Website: crate-barrel
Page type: billing-address
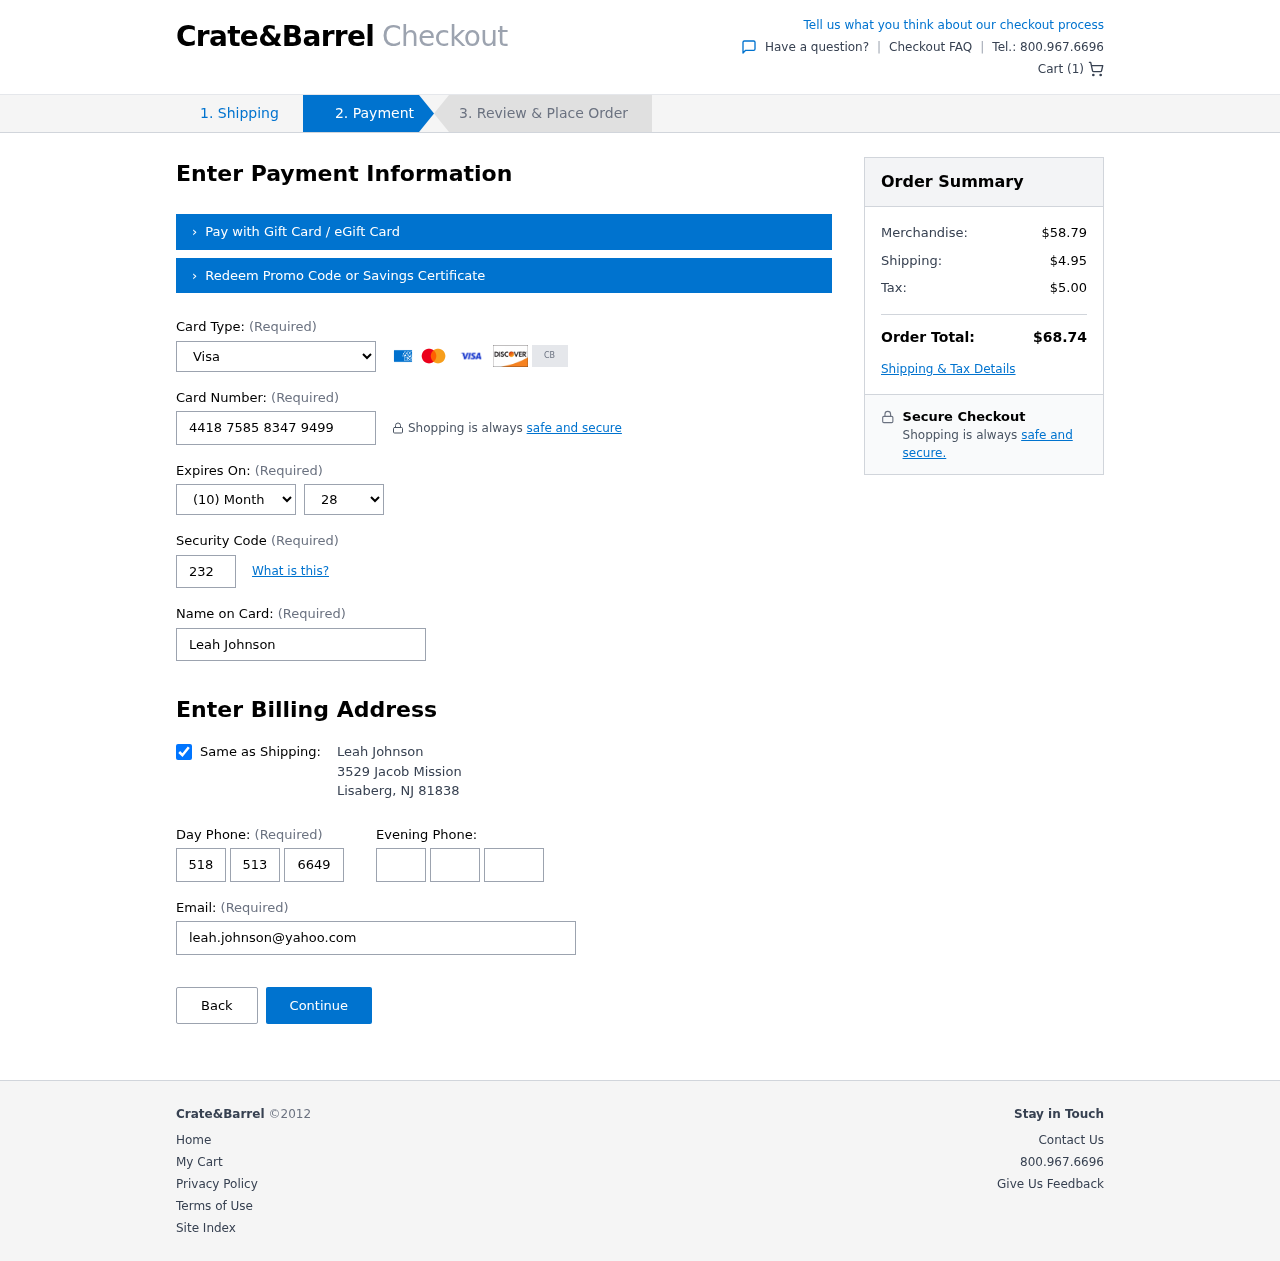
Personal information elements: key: PII_CARD_CVV
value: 232
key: PII_CARD_EXPIRY_MONTH
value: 10
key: PII_CARD_EXPIRY_YEAR
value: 28
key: PII_CARD_NUMBER
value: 4418 7585 8347 9499
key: PII_CARD_TYPE
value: Visa
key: PII_CITY
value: Lisaberg
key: PII_EMAIL
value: leah.johnson@yahoo.com
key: PII_FULLNAME
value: Leah Johnson
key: PII_PHONE_AREA
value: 518
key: PII_PHONE_PREFIX
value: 513
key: PII_PHONE_SUFFIX
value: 6649
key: PII_POSTCODE
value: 81838
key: PII_STATE_ABBR
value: NJ
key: PII_STREET
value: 3529 Jacob Mission
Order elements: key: ORDER_NUM_ITEMS
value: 1
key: ORDER_SUBTOTAL
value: $58.79
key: ORDER_SHIPPING_COST
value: $4.95
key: ORDER_TAX
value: $5.00
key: ORDER_TOTAL
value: $68.74